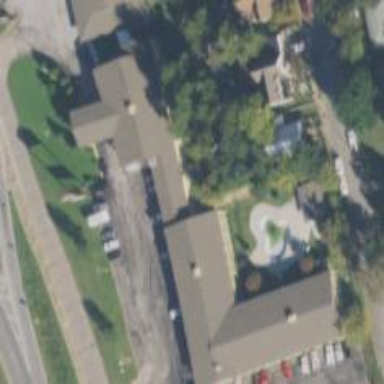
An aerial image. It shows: Hotel building.